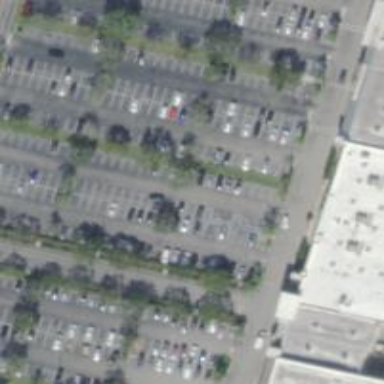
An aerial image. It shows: Parking space.